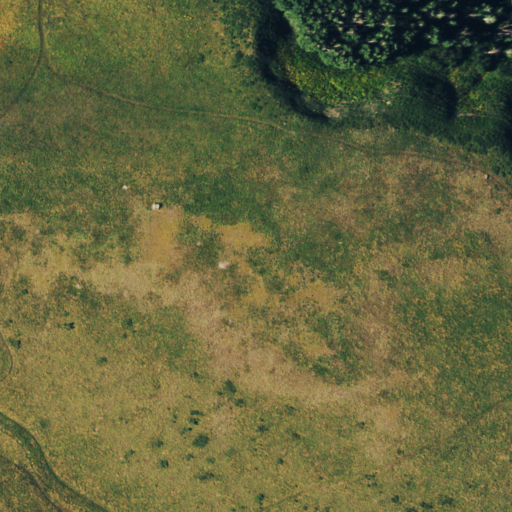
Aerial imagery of mountain in Colorado named Flattop Mountain containing shrub, deciduous forest, and evergreen forest